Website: ulta-beauty
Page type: newsletter-management
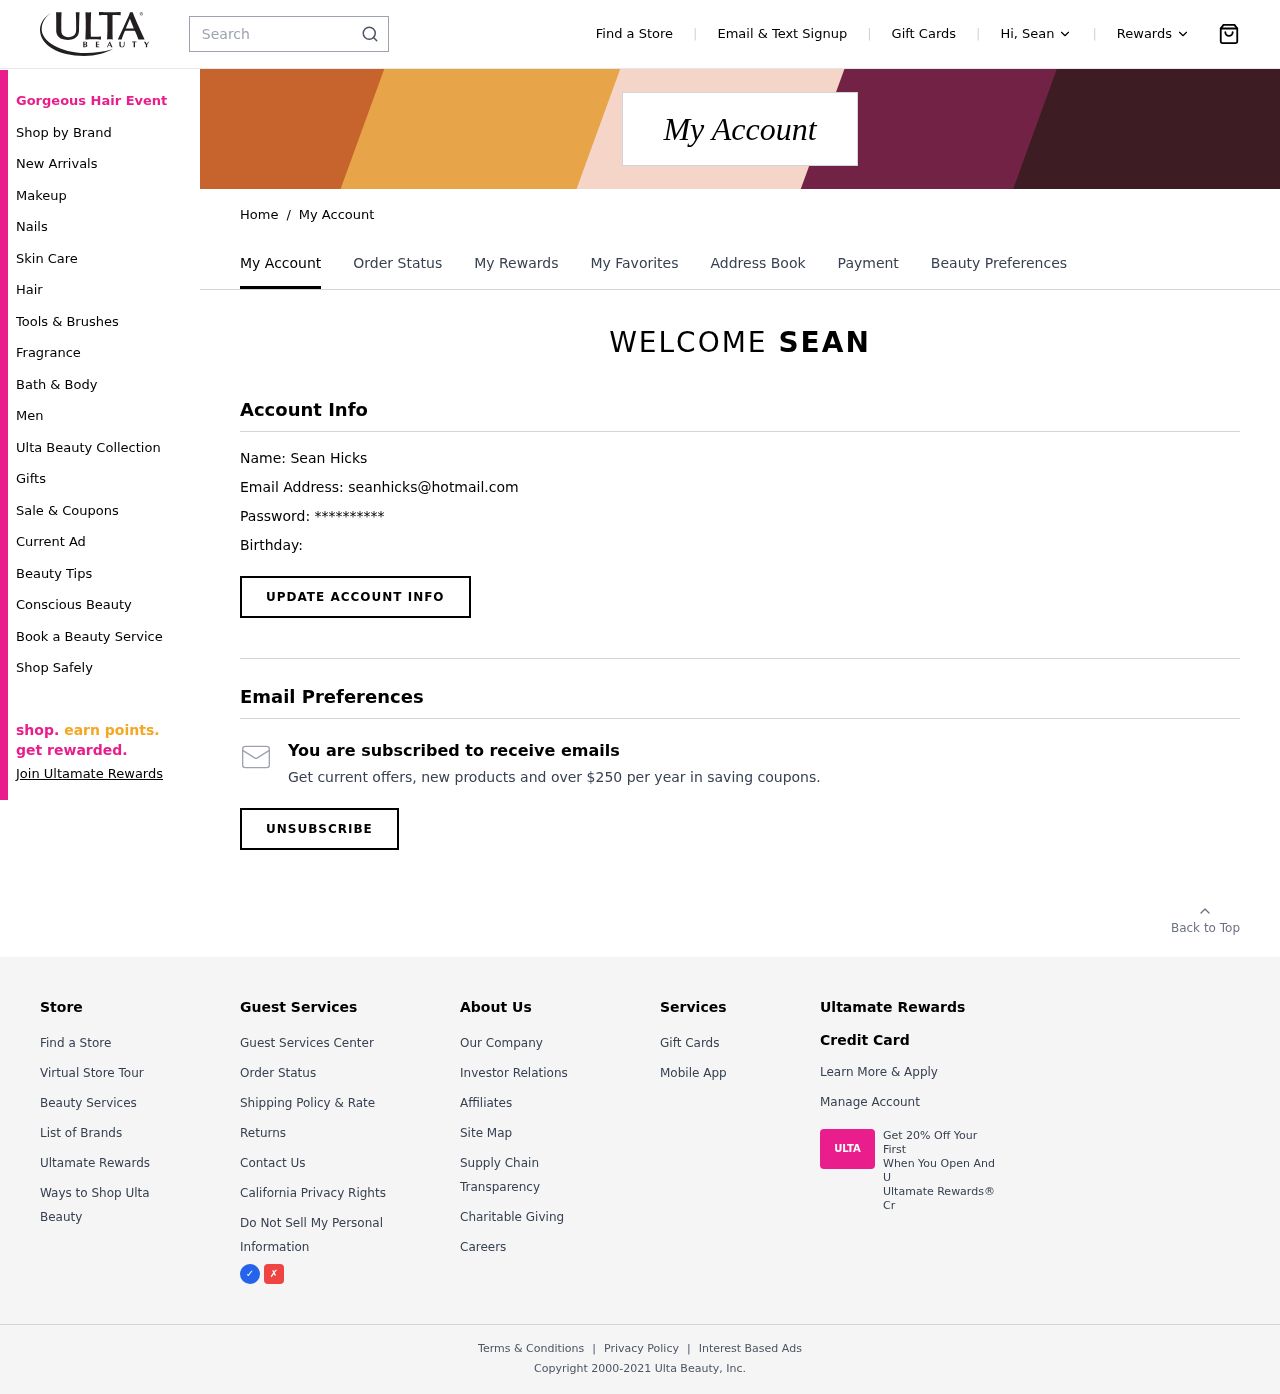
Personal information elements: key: PII_EMAIL
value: seanhicks@hotmail.com
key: PII_FIRSTNAME
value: Sean
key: PII_FIRSTNAME
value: SEAN
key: PII_FULLNAME
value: Sean Hicks
Search elements: key: HEADER_SEARCH
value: Search